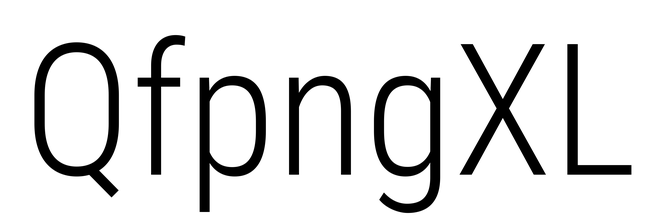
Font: Roboto_Condensed_Light